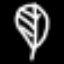
Label: leaf